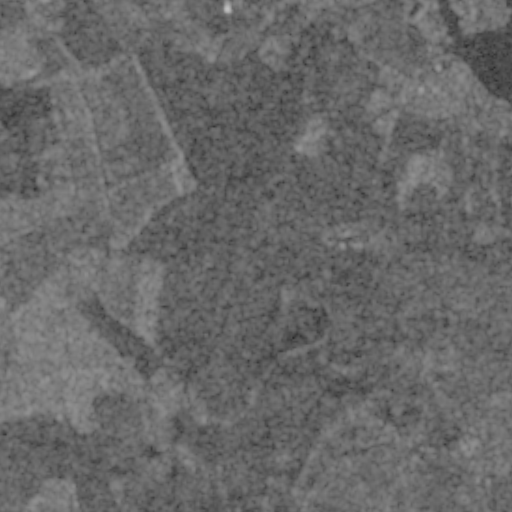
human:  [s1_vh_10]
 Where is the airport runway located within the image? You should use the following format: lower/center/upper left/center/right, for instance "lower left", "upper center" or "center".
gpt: The airport runway is located in the center right of the image.
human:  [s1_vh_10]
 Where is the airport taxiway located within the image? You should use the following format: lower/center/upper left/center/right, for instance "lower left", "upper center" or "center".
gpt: The airport taxiway is located in the center right of the image.
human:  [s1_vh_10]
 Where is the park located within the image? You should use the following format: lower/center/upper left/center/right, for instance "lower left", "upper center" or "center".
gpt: The park is located in the upper right of the image.
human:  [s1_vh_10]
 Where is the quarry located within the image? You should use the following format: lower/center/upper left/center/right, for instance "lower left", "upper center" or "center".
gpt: There is no quarry in the image.

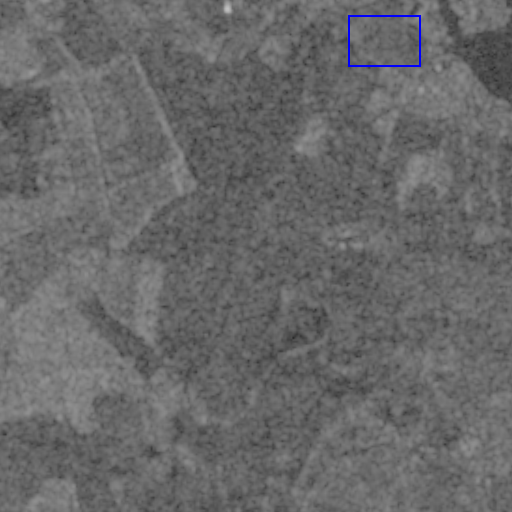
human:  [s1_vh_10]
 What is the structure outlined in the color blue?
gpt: The structure outlined in blue is a park.
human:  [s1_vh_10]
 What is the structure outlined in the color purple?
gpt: There is no purple outline.